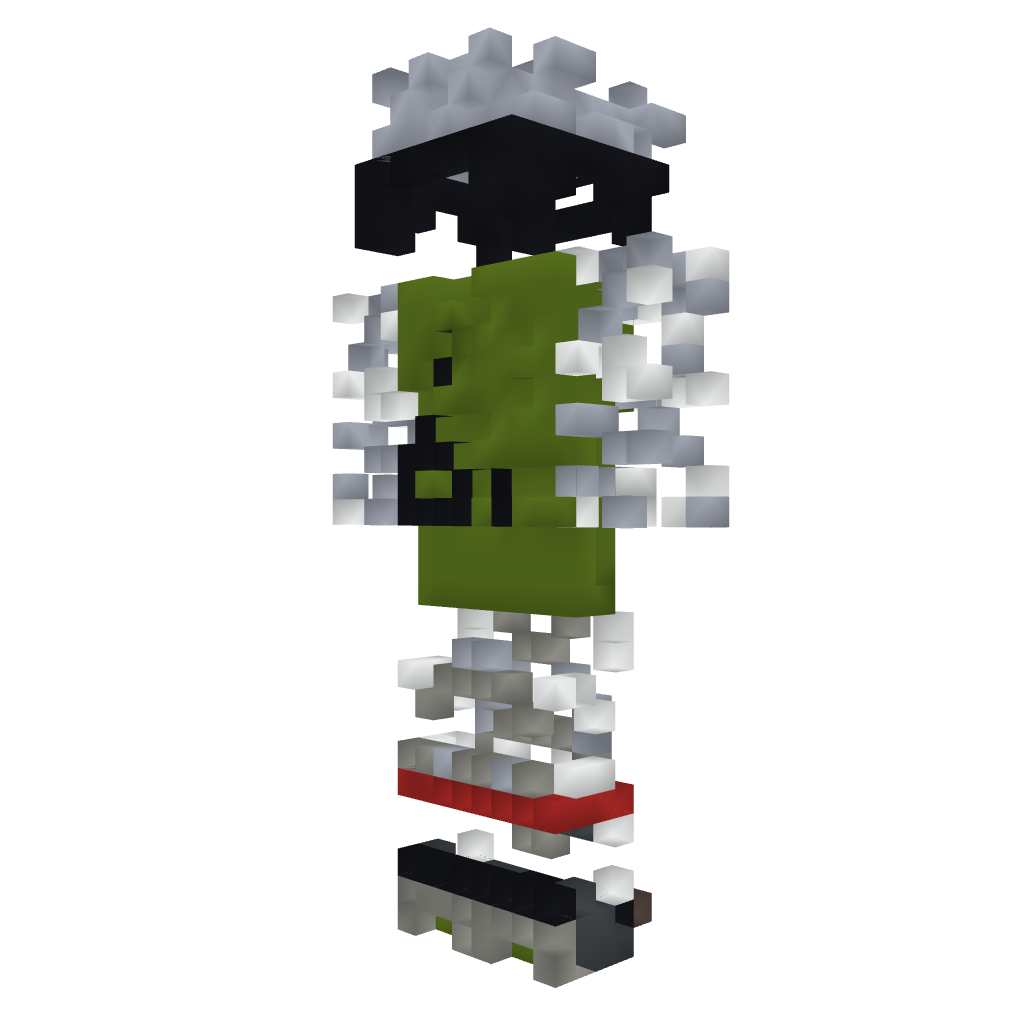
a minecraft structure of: Statue - Army Skin